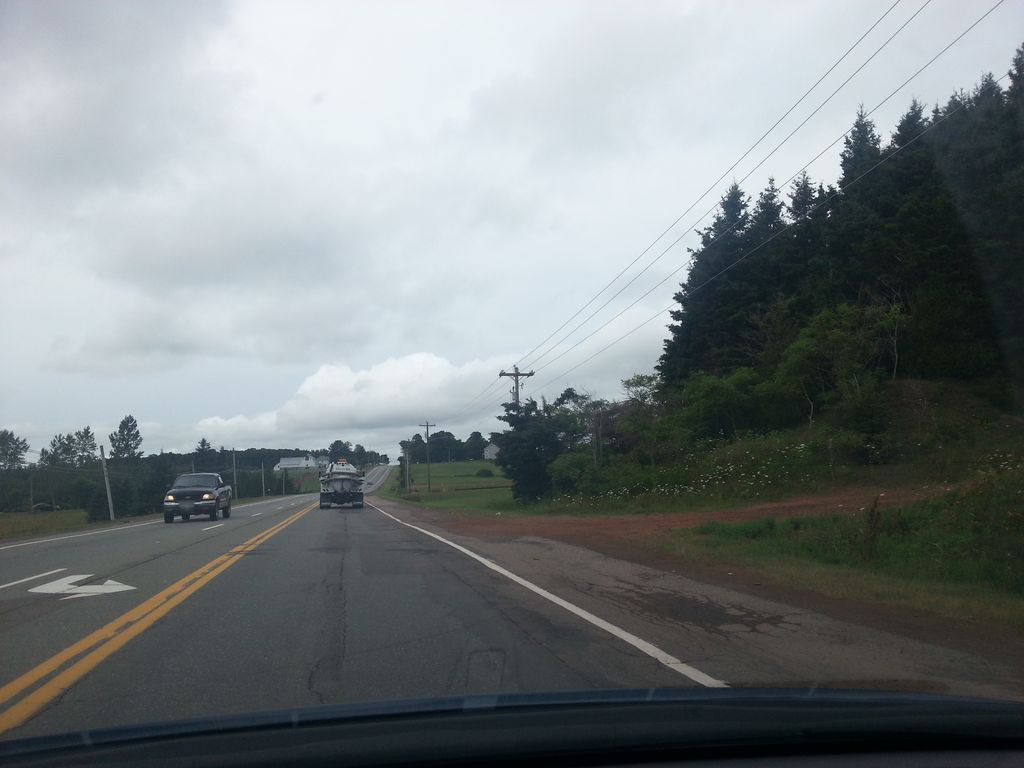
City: charlottetown